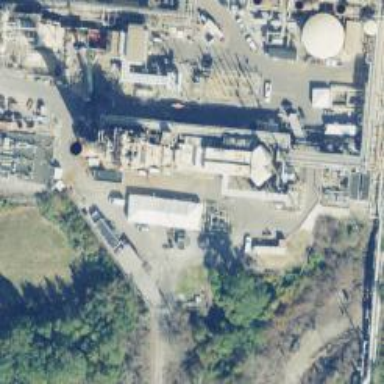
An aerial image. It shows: Gas turbine generator is in use.